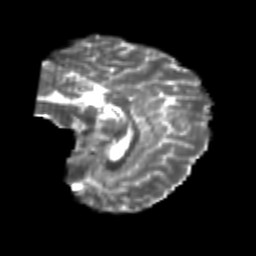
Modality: T2w
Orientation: sagittal
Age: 23
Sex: female
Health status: healthy
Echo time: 0.074 s